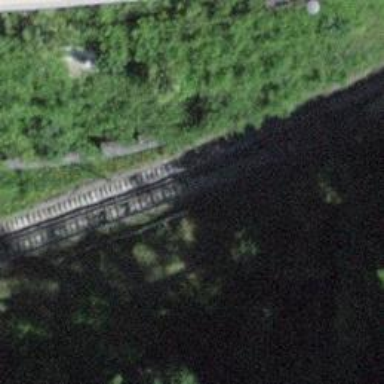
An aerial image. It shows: Single-track railway for funicular.